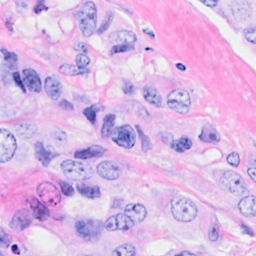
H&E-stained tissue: Breast